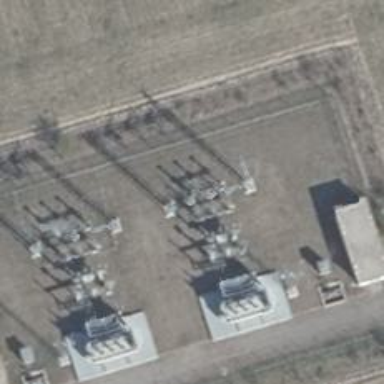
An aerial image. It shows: Three cables of power line.